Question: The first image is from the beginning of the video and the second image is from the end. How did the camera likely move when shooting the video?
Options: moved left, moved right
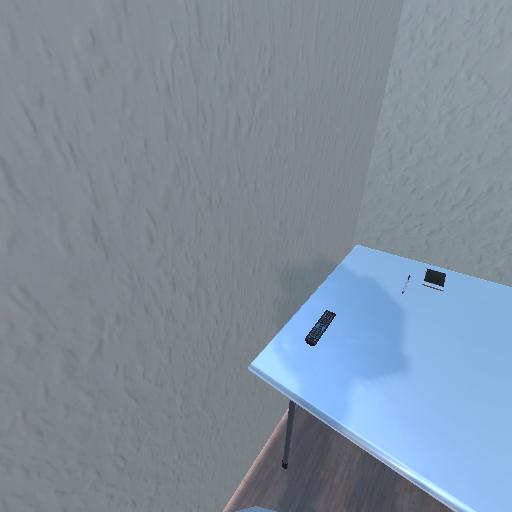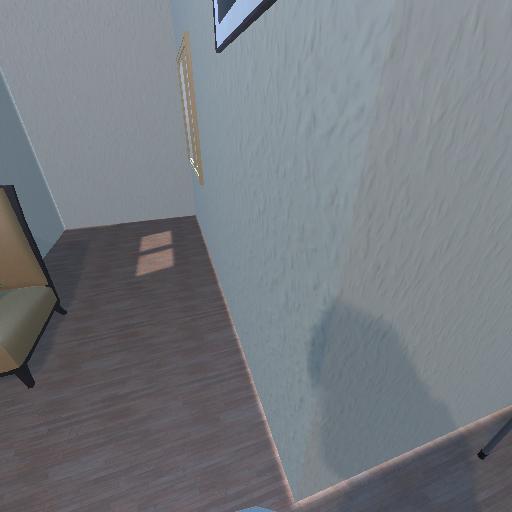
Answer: moved left